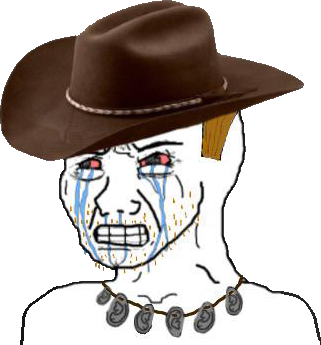
Label: 5_Crying_Wojak